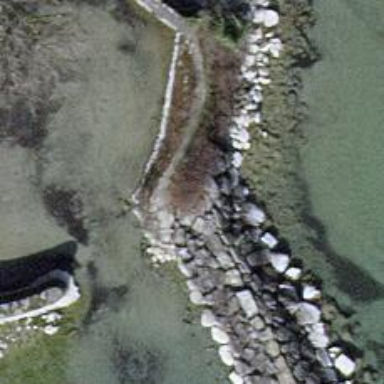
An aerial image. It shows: Man-made pier.